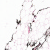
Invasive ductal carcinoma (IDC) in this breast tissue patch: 0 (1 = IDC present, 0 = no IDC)